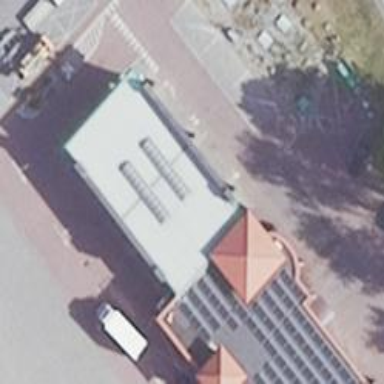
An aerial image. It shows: Fuel station.